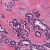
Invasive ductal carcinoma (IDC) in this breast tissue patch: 1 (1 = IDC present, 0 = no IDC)